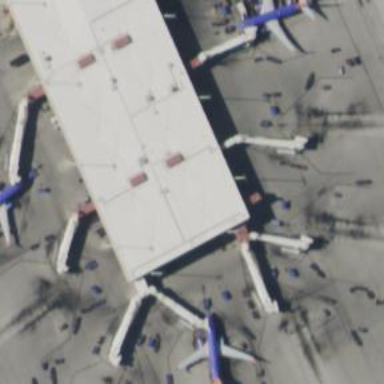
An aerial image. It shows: Airport gate.